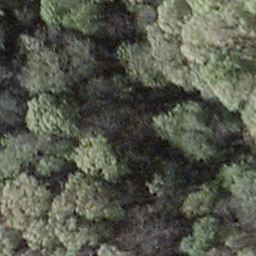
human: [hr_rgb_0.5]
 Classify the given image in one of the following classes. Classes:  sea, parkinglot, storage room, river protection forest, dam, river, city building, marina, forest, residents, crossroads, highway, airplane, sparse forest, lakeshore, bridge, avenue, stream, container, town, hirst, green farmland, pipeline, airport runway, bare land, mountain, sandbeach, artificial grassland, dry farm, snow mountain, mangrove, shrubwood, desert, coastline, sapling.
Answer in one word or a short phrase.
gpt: shrubwood